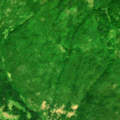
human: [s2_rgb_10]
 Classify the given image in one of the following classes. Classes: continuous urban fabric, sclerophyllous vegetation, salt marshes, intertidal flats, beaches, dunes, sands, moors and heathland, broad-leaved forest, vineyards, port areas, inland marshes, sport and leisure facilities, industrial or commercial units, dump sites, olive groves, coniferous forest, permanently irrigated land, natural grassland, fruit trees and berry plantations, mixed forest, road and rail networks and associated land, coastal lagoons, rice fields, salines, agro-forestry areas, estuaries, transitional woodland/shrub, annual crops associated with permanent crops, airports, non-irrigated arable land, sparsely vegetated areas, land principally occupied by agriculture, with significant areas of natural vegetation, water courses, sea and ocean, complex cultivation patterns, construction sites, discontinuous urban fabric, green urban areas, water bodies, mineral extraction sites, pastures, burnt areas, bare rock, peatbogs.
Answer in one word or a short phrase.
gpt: complex cultivation patterns, broad-leaved forest, transitional woodland/shrub